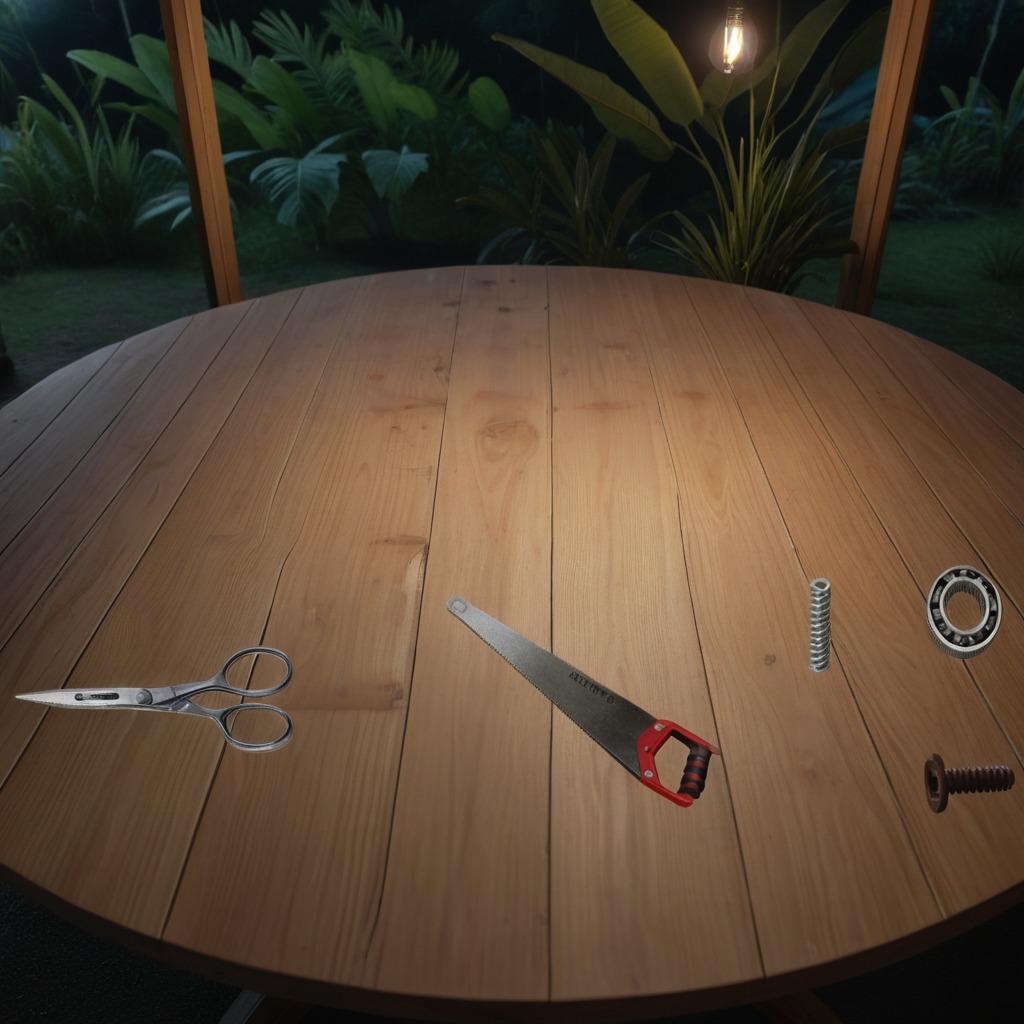
A metal ball bearing, a metal machine screw, a coiled metal spring, a handheld metal saw, and a pair of scissors are lying on a wooden table inside a jungle field workshop tent at night.